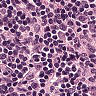
Metastatic tissue present: no